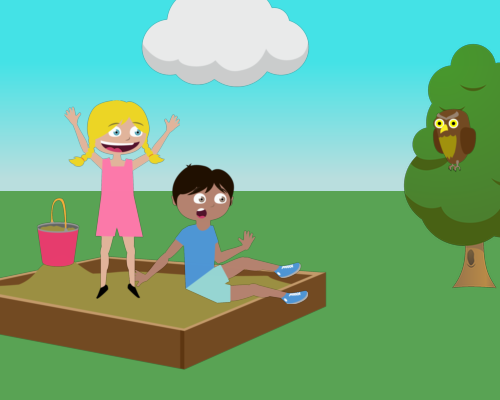
tree right knot hole big owl middle of tree big sandbox  pink pail  on left  big girl in sandbox  arms up facing right  a boy sitting legs out in sandbox facing right  stretched arm just touches girl 's calf  one leg sticks out of sandbox